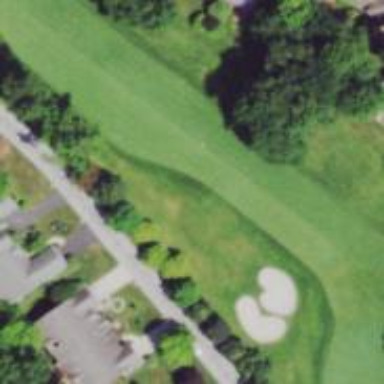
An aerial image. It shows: Grassy area designated as golf fairway.